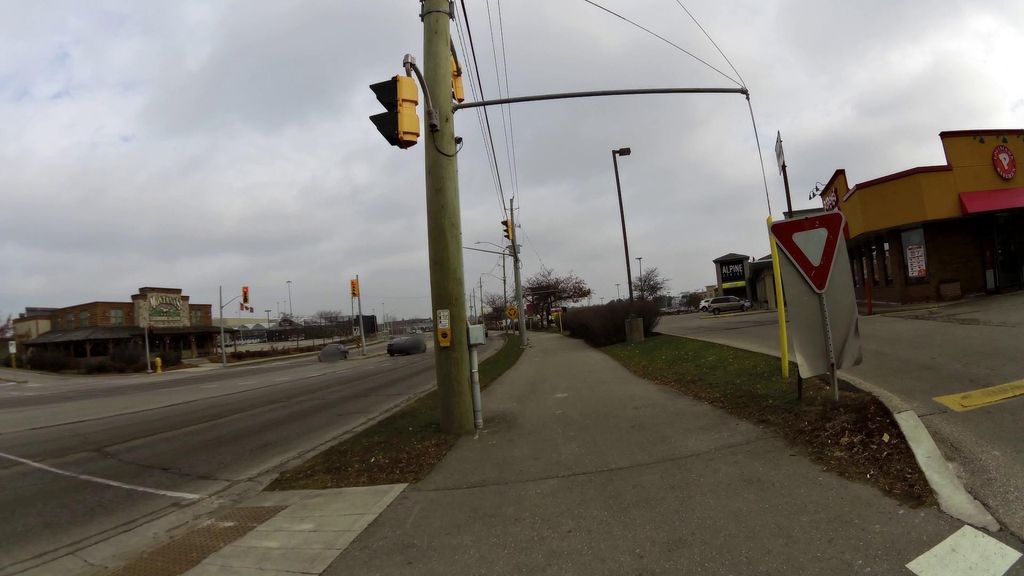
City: kitchener-waterloo